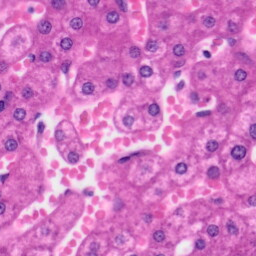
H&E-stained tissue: Liver